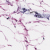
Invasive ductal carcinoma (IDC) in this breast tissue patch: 0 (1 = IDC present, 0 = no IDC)